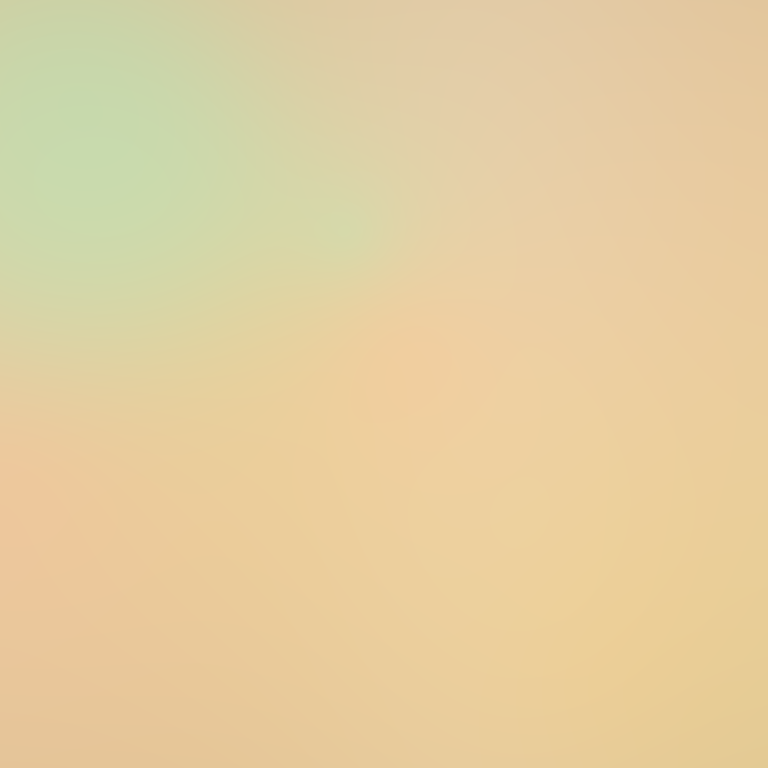
Abstract light effect, smooth gradient from soft beige to pale green, calm atmosphere, diffuse light, no room, no furniture, no objects.